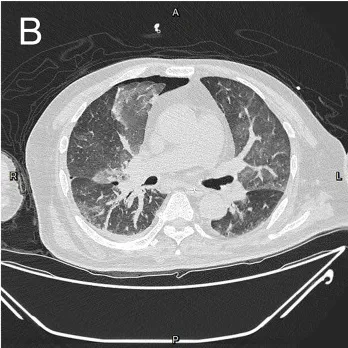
CT on July 16th.
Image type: radiology (ct)